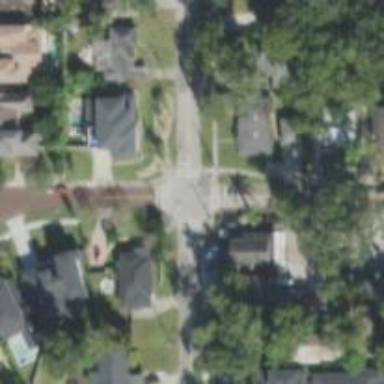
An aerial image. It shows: Residential road with sidewalk on the left.